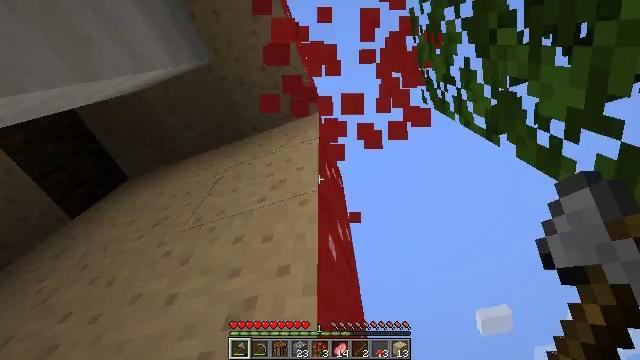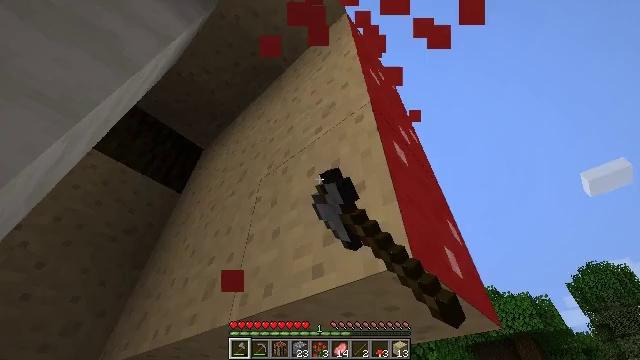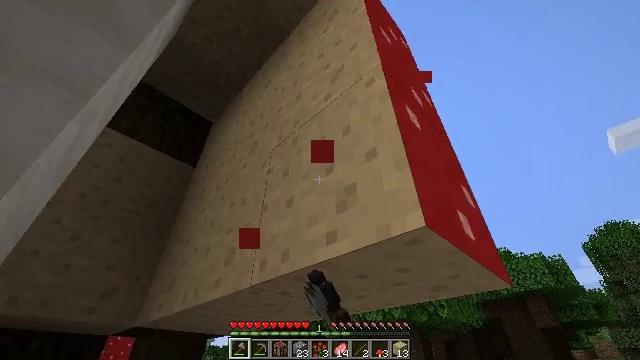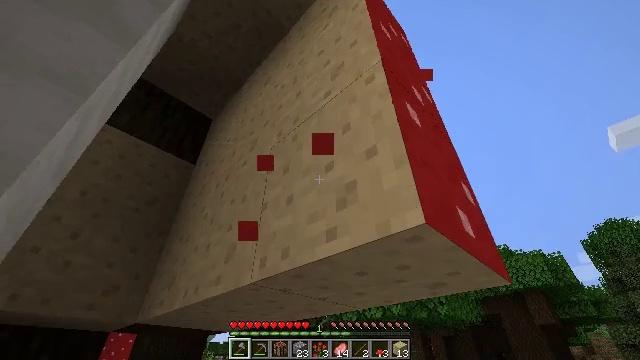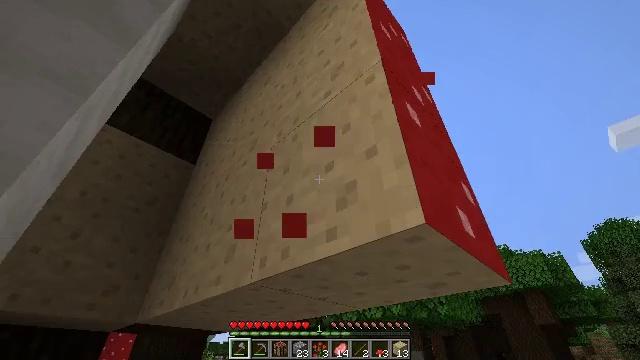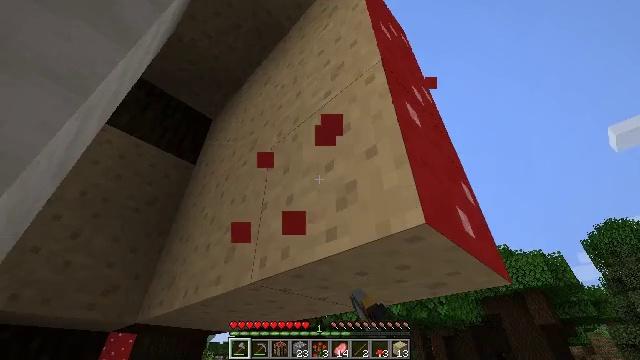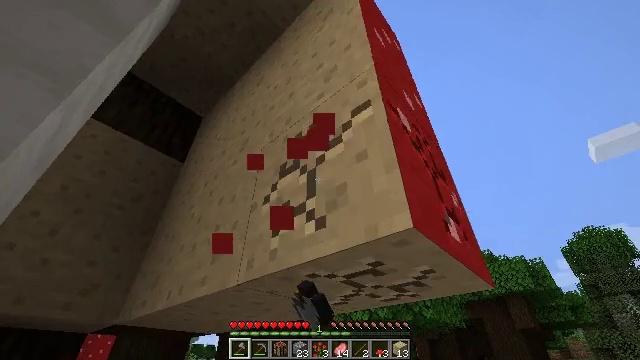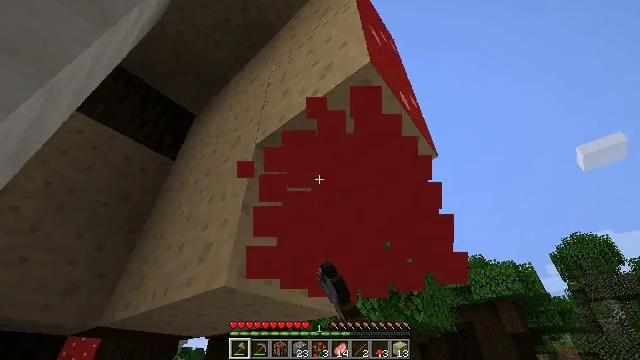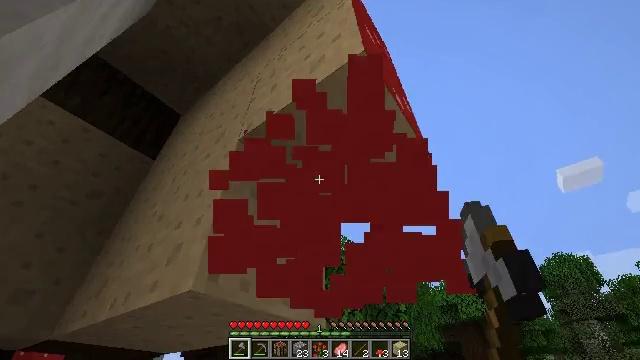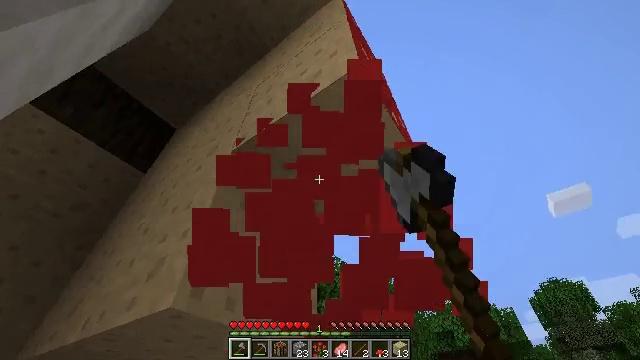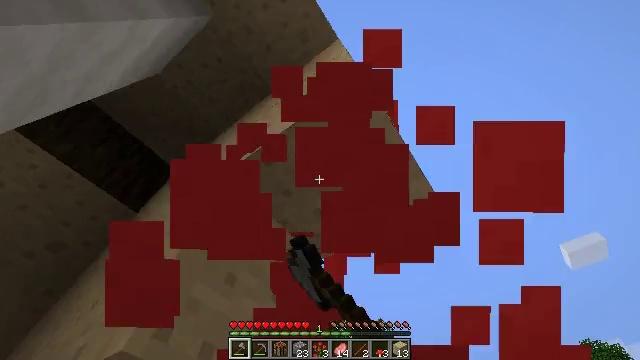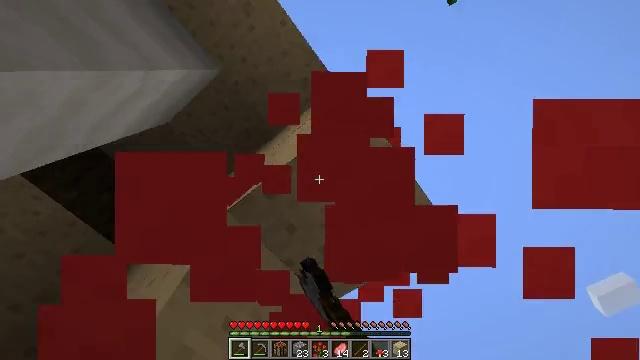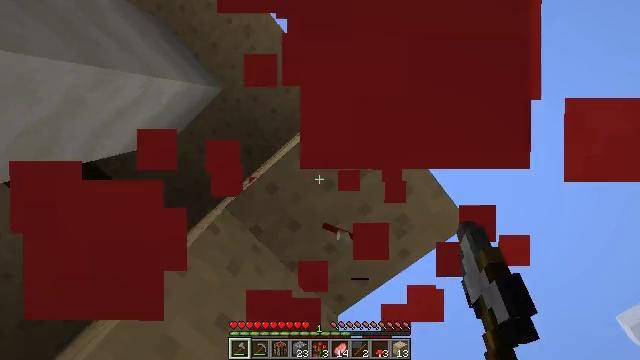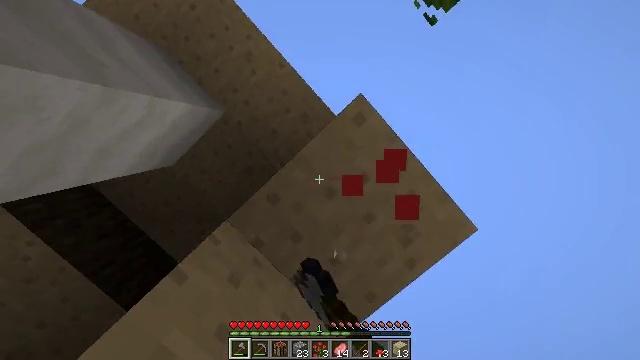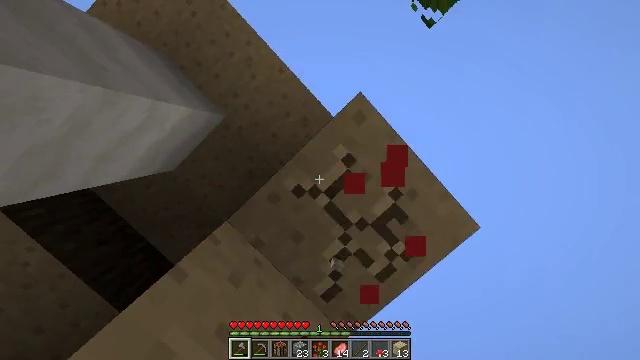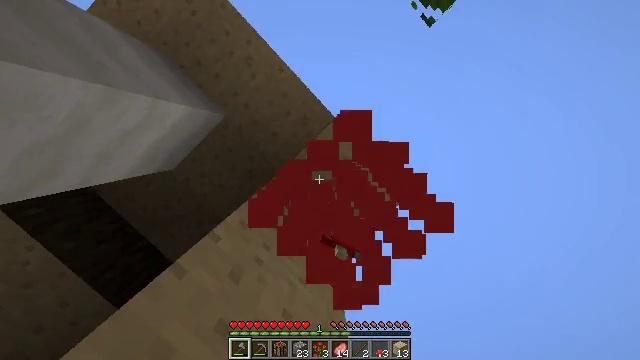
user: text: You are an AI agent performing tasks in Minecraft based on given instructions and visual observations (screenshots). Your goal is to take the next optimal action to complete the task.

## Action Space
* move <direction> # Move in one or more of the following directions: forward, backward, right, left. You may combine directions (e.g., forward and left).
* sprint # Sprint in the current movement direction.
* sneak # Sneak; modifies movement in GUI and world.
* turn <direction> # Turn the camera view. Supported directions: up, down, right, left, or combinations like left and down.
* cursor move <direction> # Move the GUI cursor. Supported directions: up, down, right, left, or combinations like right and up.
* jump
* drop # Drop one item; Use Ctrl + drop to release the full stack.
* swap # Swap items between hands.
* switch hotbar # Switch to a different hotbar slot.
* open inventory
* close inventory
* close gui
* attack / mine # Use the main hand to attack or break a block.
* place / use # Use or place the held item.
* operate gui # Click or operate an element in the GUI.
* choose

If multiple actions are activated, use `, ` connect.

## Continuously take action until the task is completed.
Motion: motion action
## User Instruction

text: Collect red mushroom blocks for building.
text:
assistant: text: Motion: turn left and down, attack / mine
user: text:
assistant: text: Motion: turn left and down, attack / mine
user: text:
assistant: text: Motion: attack / mine
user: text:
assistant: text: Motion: attack / mine
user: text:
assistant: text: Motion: attack / mine
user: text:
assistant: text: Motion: turn right, attack / mine
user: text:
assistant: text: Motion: move forward, turn right, attack / mine
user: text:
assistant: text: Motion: move forward, turn right and up, attack / mine
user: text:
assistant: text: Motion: move forward, turn right and up, attack / mine
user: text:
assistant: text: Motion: move forward, turn up, attack / mine
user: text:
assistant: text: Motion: move forward, turn left and up, attack / mine
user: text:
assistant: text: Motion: turn left and up, attack / mine
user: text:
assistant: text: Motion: turn left and up, attack / mine
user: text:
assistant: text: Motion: turn up, attack / mine
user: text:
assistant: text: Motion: attack / mine
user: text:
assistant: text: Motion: attack / mine
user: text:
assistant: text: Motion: attack / mine
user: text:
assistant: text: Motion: attack / mine
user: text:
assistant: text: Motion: attack / mine
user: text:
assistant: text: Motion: attack / mine
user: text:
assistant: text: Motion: attack / mine
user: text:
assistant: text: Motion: attack / mine
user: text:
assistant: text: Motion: attack / mine
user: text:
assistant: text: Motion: attack / mine
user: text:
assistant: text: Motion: attack / mine
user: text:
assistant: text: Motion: turn left, attack / mine
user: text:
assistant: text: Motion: turn left and down, attack / mine
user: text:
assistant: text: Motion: turn left and down, attack / mine
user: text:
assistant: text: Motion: turn left and down, attack / mine
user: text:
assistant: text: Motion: turn left and down, attack / mine